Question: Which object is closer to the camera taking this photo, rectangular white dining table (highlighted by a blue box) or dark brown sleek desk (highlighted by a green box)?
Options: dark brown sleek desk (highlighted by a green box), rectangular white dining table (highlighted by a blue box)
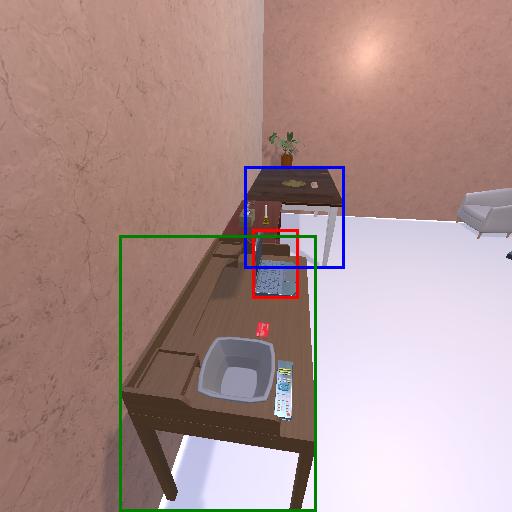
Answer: dark brown sleek desk (highlighted by a green box)